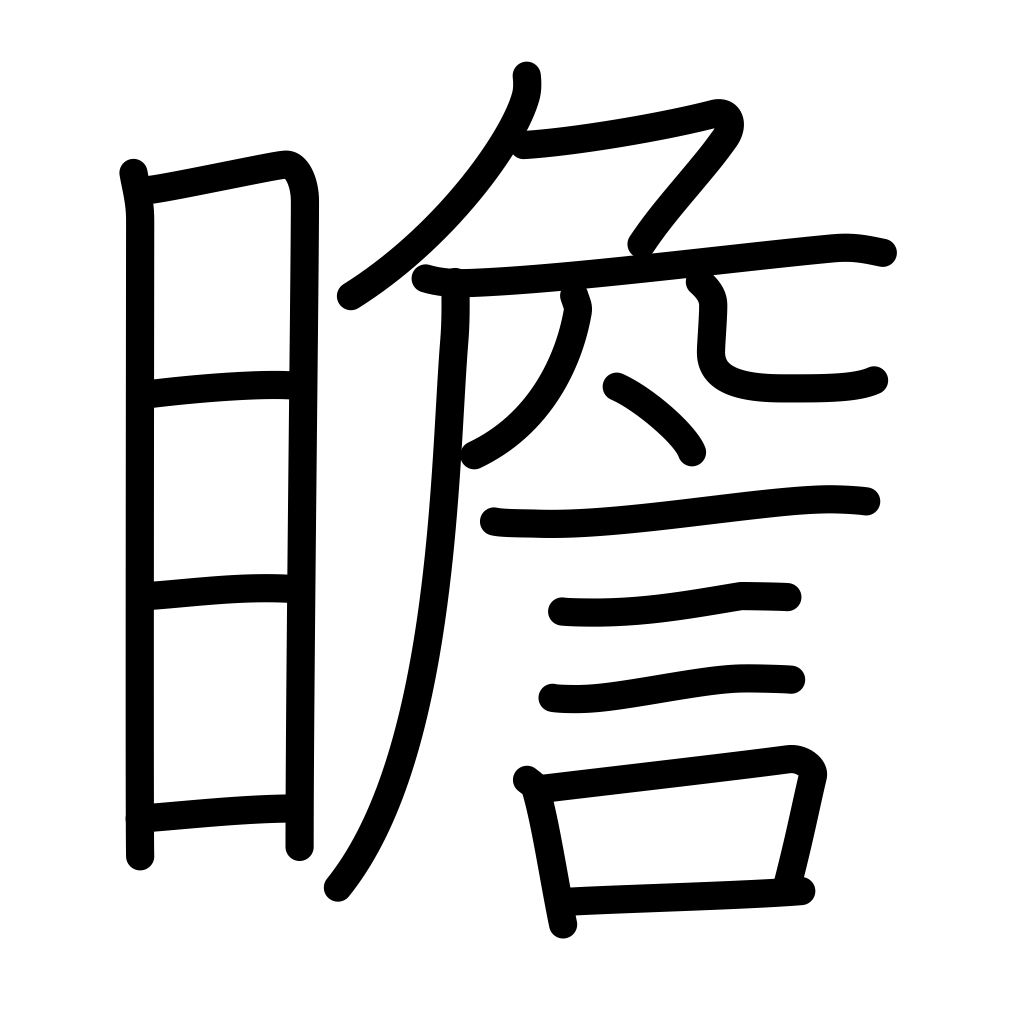
Meaning: look at